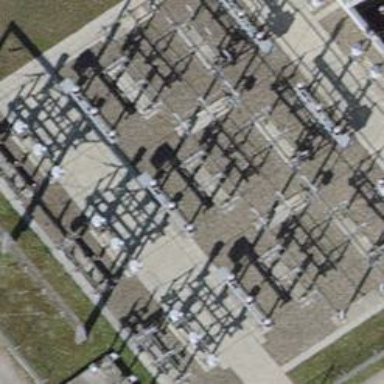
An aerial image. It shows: Busbar power line with 3 cables.